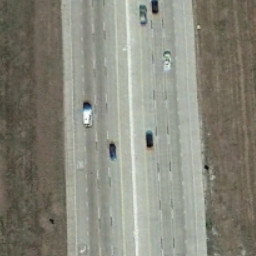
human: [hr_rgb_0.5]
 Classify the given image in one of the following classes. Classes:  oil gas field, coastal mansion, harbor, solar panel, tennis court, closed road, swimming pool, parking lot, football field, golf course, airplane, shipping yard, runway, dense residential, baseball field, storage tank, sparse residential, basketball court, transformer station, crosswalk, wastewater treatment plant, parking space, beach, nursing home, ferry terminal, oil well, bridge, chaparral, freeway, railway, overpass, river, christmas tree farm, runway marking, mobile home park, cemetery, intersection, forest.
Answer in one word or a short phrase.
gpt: freeway